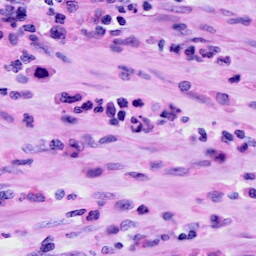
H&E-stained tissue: Cervix